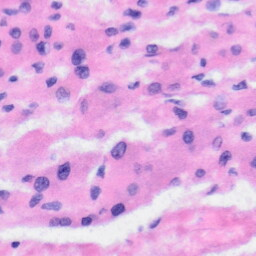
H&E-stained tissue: Liver